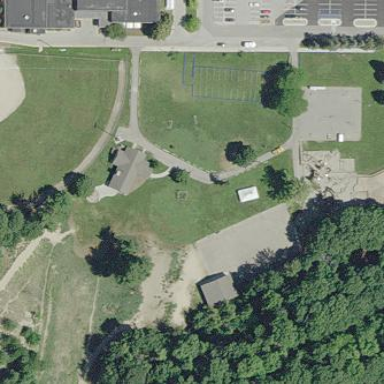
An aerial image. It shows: Park.